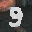
Label: 9